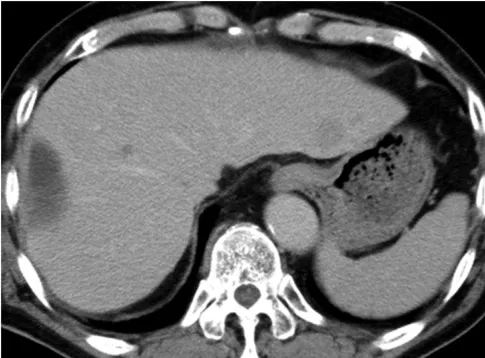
Dynamic computed tomography (CT) prior to treatment. Equilibrium phase showing several hepatocellular carcinomas (arrows) in the left hepatic lobe and biloma (arrow head) by the segmentectomy in S5 liver surface.
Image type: radiology (ct)